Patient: sex M, age 63
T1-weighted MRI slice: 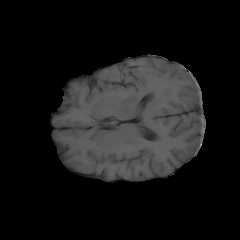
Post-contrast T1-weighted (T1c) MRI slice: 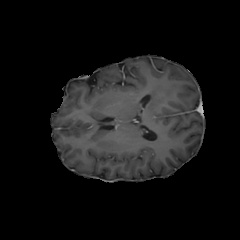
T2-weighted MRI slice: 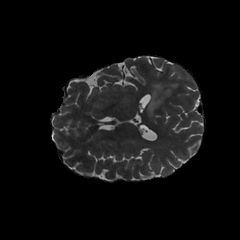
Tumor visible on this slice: yes
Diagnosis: Glioblastoma, IDH-wildtype
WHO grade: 4